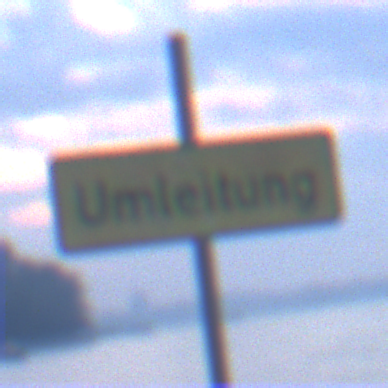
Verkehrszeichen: Umleitungsankuendigung
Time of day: Dawn
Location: Outdoor (Urban)
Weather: PartlyCloudy
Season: NotSpecified
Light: Natural